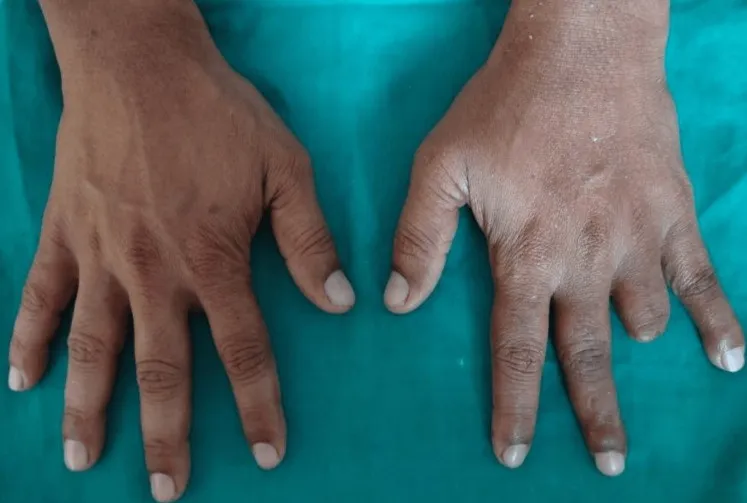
Dorsal aspect of both hands pre-operative.
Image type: medical_photograph (other_medical_photograph)